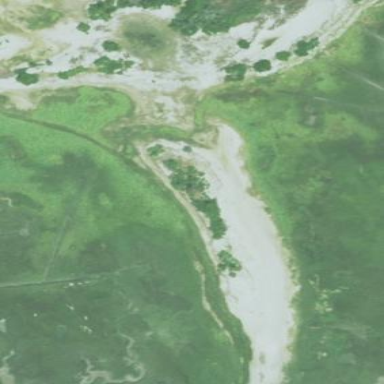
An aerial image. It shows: Sandy beach.